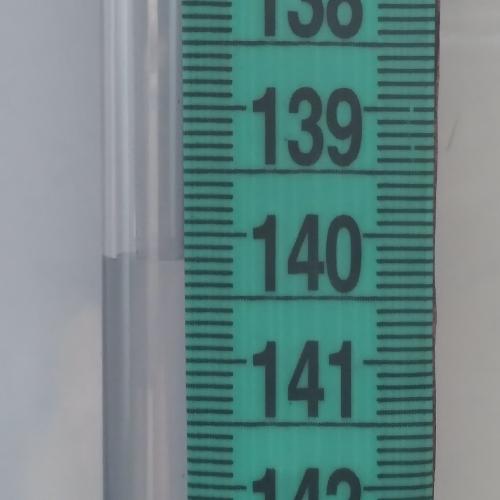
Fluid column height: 140.2 cm